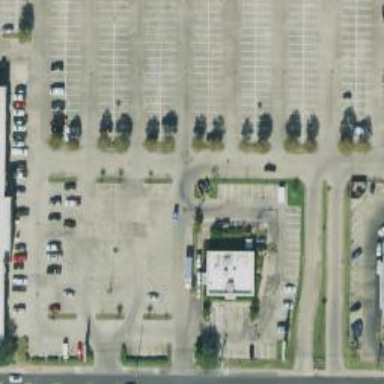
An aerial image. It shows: Parking space.